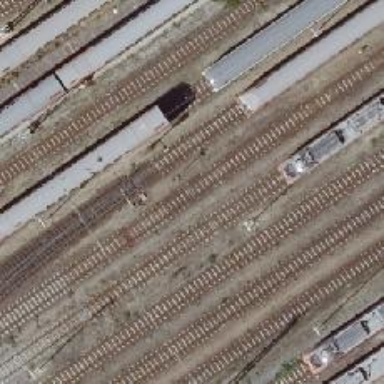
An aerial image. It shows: Railway signal.